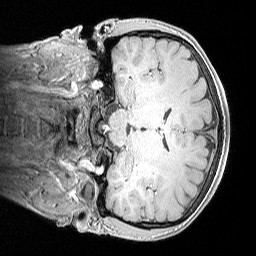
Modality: MP2RAGE
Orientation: coronal
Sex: male
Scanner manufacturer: siemens
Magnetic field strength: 3 T
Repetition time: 5 s
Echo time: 0.00292 s